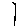
Label: line